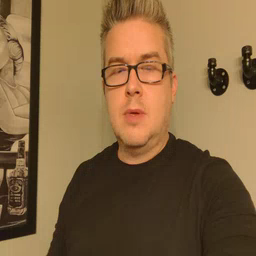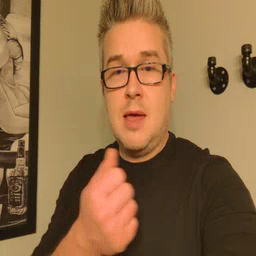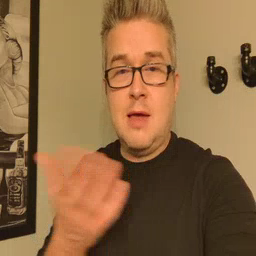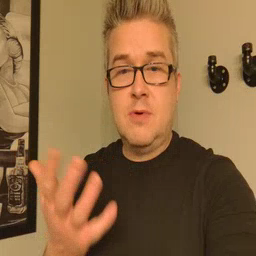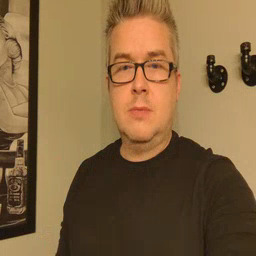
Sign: every